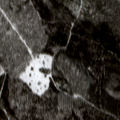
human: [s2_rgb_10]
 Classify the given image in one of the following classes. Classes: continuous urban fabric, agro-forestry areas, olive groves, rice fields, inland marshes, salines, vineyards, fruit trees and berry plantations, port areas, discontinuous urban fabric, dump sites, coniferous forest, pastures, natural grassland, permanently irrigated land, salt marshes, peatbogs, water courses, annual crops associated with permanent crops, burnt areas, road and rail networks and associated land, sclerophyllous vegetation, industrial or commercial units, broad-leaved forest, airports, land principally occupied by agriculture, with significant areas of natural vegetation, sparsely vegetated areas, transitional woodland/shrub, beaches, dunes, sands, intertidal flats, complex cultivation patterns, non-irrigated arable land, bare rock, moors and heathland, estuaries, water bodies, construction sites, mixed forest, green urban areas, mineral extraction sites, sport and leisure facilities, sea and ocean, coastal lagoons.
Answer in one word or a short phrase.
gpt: mixed forest